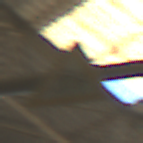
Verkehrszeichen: KinderLinks
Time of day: Midday
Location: Indoor (Urban)
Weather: NotSpecified
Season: NotSpecified
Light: Natural